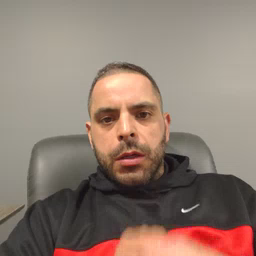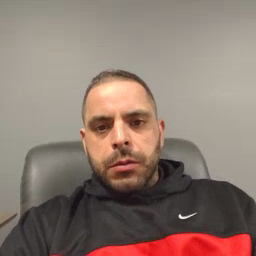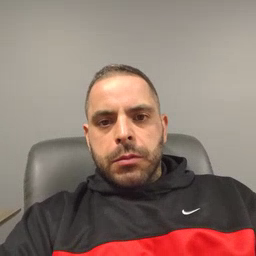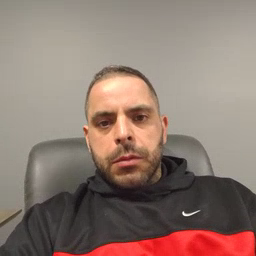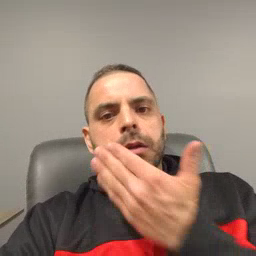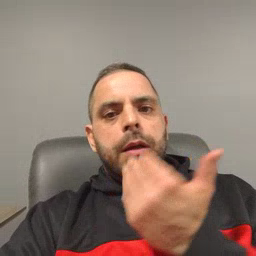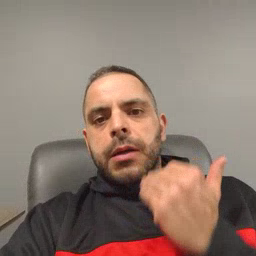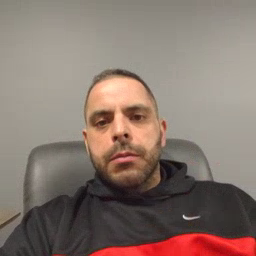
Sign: napkin